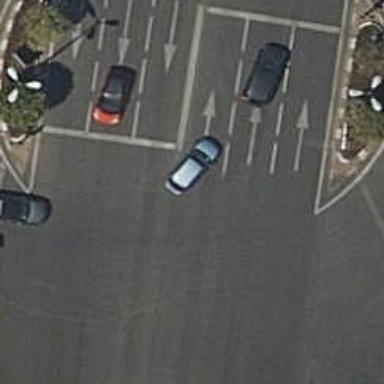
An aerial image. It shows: Road with traffic signals.